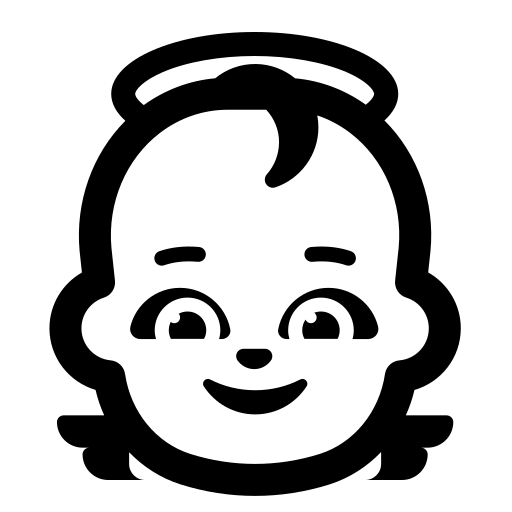
baby angel high contrast default